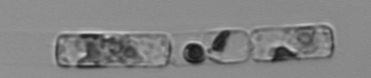
Label: Guinardia_delicatula_TAG_internal_parasite